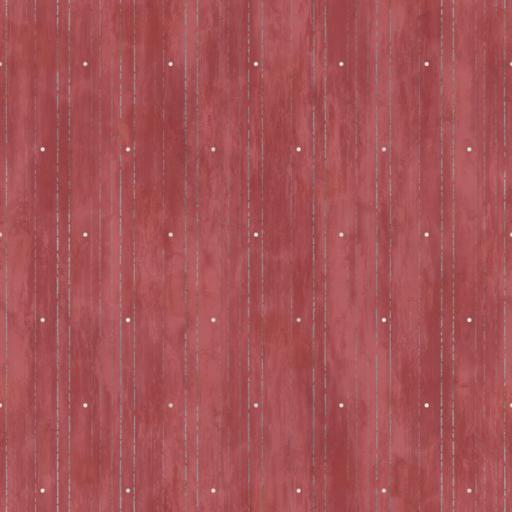
Tags: corrugated steel paint painted red screws